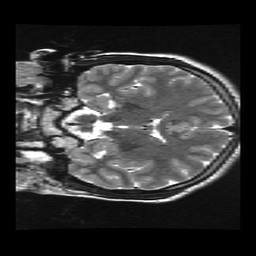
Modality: T2w
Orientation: coronal
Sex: female
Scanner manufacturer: ge
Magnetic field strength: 3 T
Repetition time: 5 s
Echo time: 0.1017 s